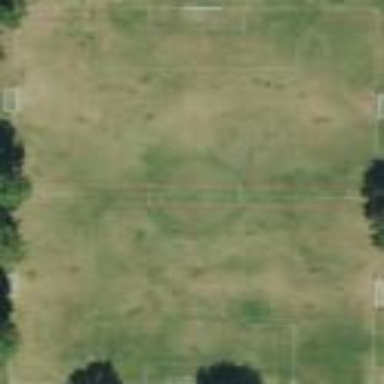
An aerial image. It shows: Soccer pitch designated for leisure and sports activities.